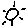
Label: sun